Interaction volume radius: 10 \u00c5
Interaction volume height: 35 \u00c5
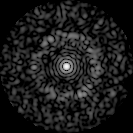
Disorder parameter: 0.8333